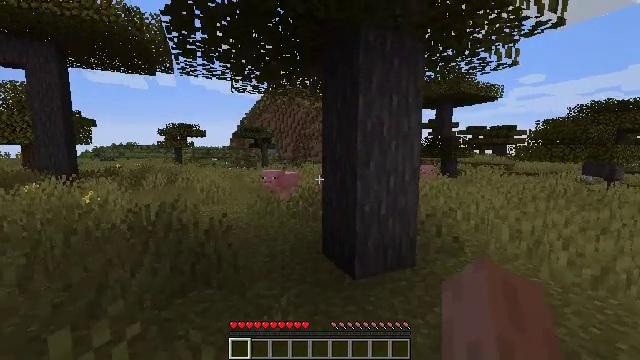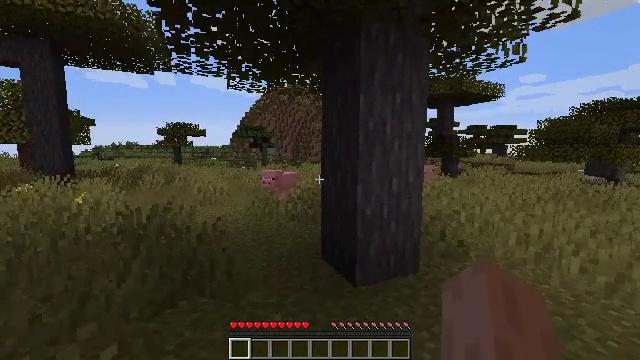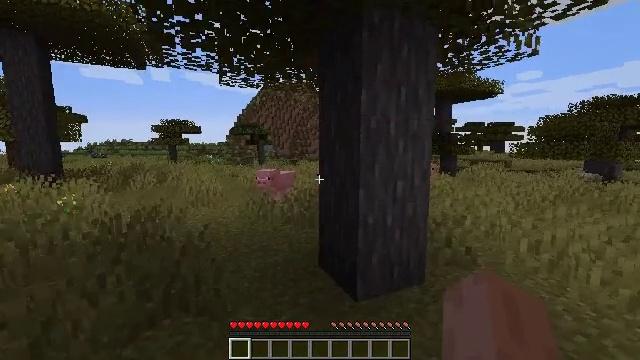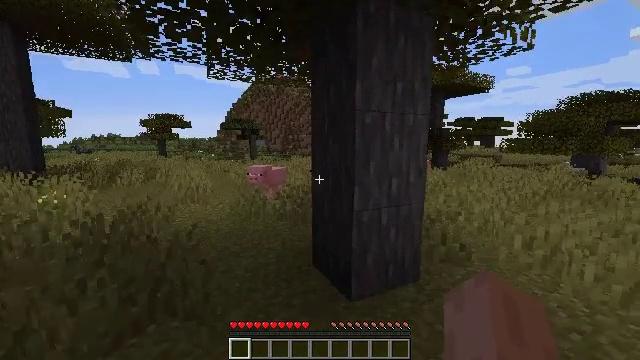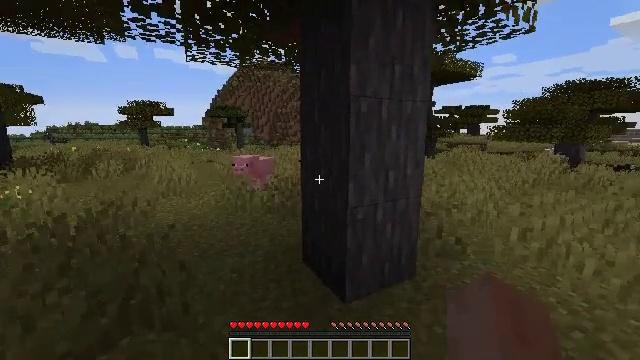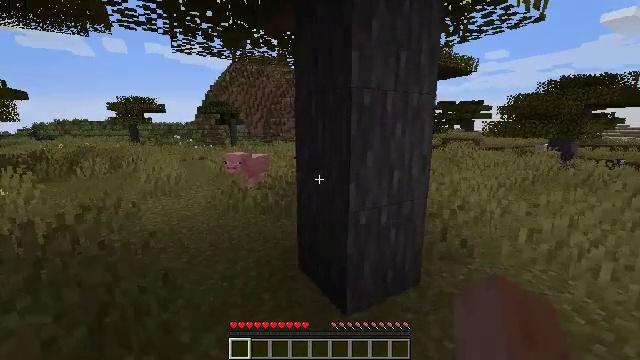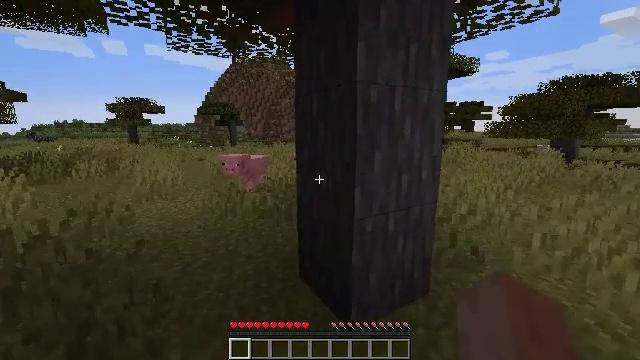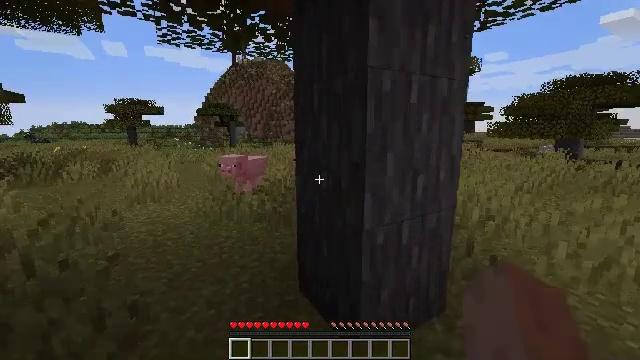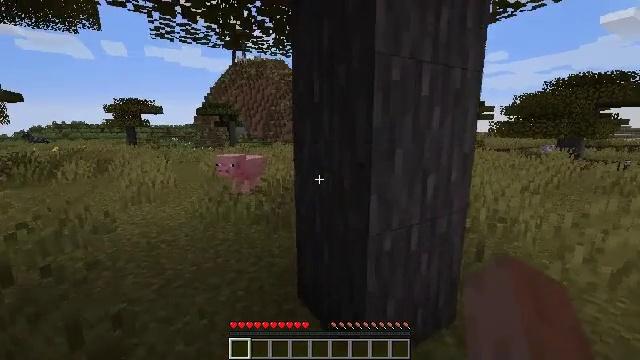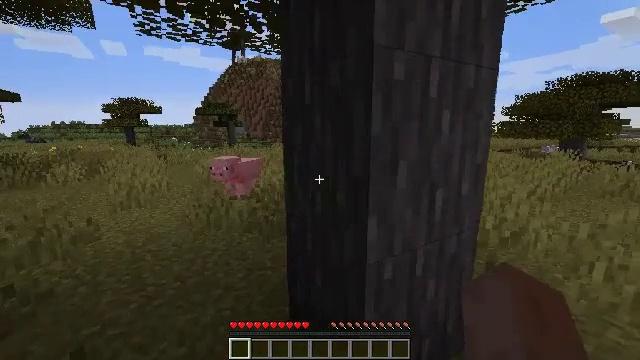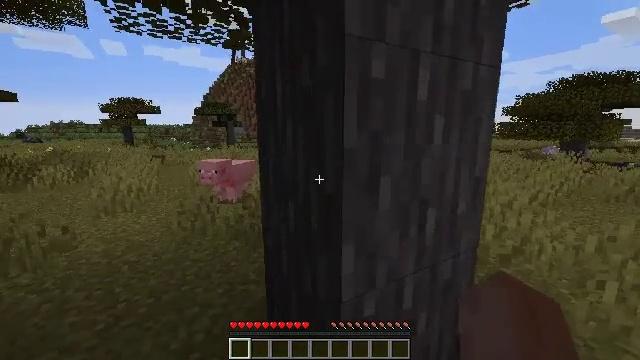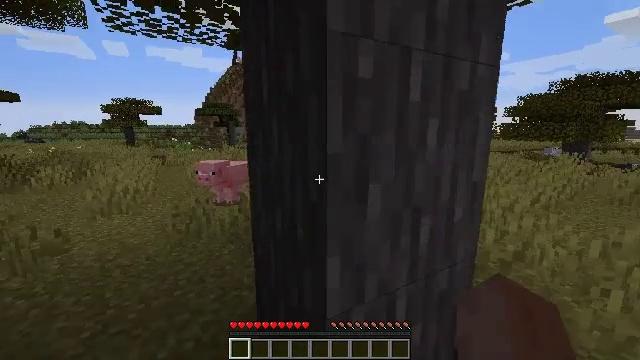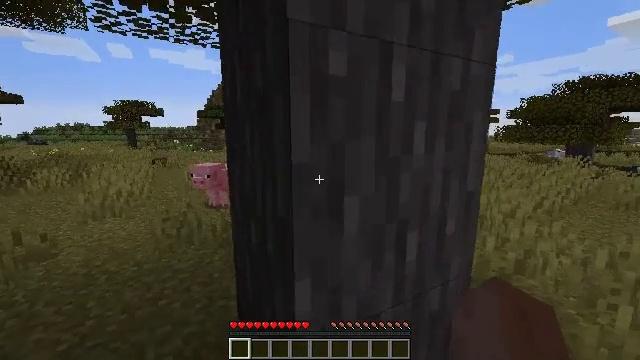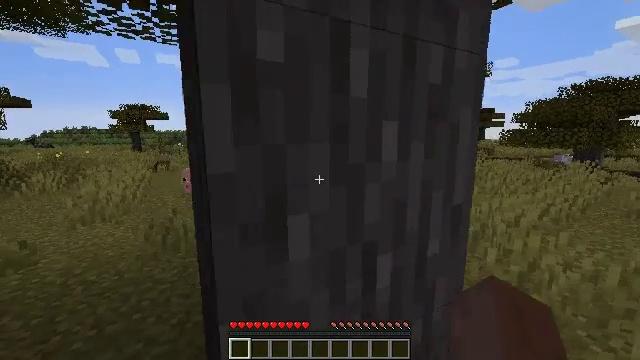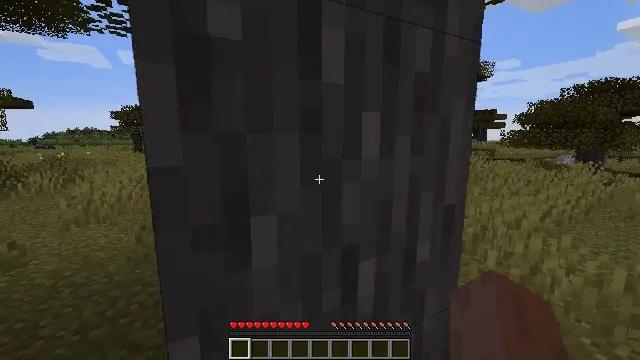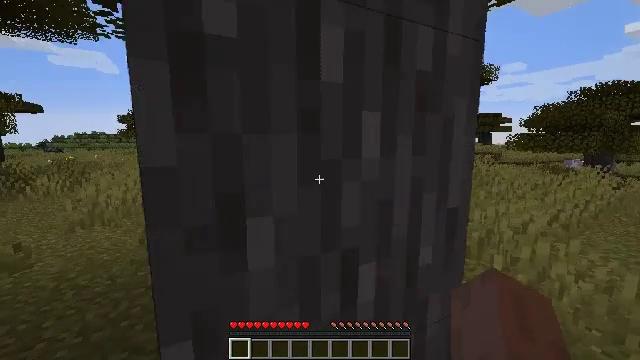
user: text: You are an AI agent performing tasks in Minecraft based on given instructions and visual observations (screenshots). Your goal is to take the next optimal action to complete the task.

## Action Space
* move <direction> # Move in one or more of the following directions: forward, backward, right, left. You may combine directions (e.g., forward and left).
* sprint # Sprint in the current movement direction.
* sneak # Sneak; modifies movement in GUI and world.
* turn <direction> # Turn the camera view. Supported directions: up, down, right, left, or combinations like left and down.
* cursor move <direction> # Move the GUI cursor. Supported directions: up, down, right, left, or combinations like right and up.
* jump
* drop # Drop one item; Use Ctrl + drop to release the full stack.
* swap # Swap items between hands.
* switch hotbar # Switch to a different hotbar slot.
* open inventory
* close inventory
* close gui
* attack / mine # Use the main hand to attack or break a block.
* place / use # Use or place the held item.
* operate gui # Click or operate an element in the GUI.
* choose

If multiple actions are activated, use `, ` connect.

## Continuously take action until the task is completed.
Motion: motion action
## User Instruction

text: Chop down the acacia log.
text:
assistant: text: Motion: move forward, attack / mine
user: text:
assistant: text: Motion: move forward, attack / mine
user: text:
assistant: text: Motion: move forward, turn right and down, attack / mine
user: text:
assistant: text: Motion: move forward, turn right and down, attack / mine
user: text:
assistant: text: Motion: move forward, turn right, attack / mine
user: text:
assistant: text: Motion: move forward, attack / mine
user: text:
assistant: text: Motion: move forward, attack / mine
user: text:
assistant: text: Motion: move forward, attack / mine
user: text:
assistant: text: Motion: move forward and move right, attack / mine
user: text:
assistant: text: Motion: move forward and move right, attack / mine
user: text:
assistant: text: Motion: move forward and move right, attack / mine
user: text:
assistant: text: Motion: move forward and move right, attack / mine
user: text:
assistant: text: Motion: attack / mine
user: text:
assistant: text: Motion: attack / mine
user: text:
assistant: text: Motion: attack / mine
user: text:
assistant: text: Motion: turn left and up, attack / mine
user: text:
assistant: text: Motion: attack / mine
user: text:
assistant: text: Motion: attack / mine
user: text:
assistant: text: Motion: attack / mine
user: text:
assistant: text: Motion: turn left, attack / mine
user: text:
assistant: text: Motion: attack / mine
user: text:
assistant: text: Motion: attack / mine
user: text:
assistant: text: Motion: attack / mine
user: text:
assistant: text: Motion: attack / mine
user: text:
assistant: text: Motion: attack / mine
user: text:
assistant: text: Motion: attack / mine
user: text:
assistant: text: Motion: attack / mine
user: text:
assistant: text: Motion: attack / mine
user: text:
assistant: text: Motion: no_op
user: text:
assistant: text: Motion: no_op